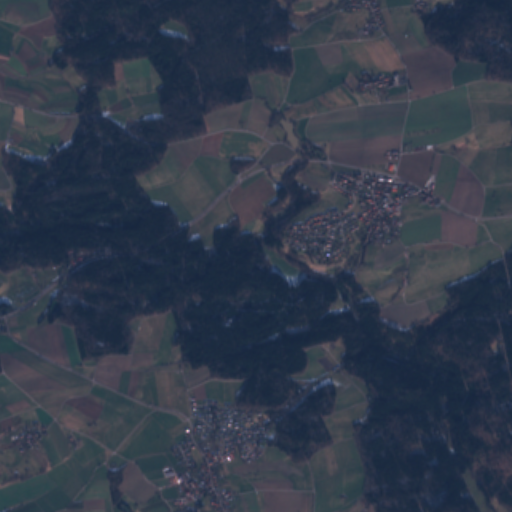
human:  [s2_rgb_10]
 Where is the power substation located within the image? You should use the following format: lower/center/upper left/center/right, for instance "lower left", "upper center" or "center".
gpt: The power substation is located in the upper right of the image.
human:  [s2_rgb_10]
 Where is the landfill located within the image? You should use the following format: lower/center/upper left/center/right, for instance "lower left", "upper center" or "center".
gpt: There is no landfill in the image.